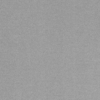
Label: dusty